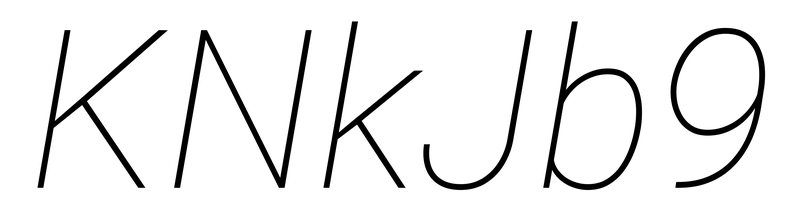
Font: Roboto-Italic_Thin_Italic